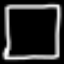
Label: square